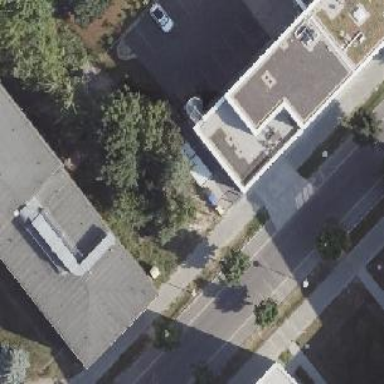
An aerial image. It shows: Office building.